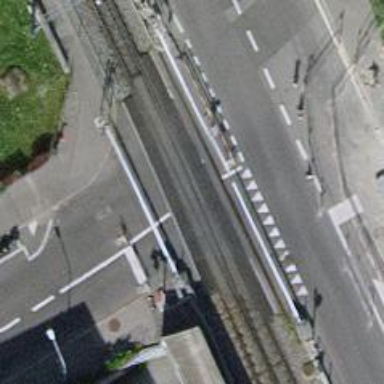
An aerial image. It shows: Automatic barrier at railway level crossing with double half barrier.